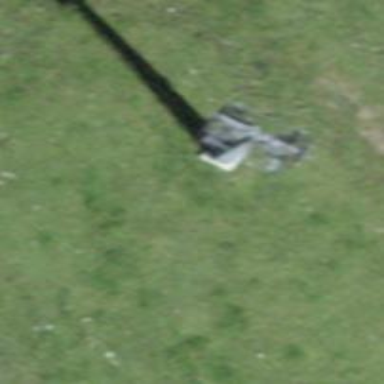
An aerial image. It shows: Pylon used for aerialway.